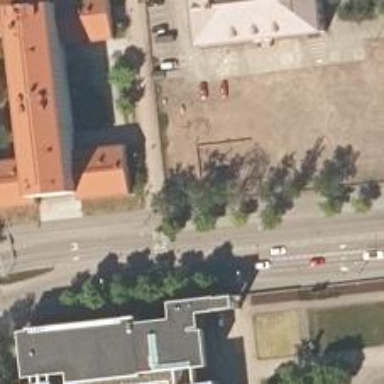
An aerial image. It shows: Emergency shelter.